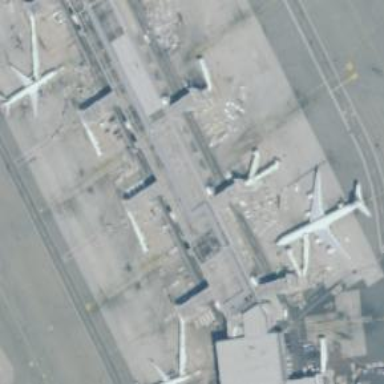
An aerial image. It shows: Airport gate.